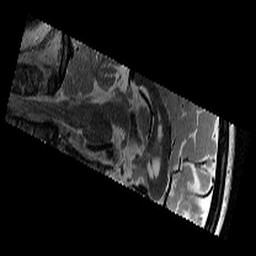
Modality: T2w
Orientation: sagittal
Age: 10
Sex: female
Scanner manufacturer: siemens
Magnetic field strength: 3 T
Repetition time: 9.23 s
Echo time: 0.067 s